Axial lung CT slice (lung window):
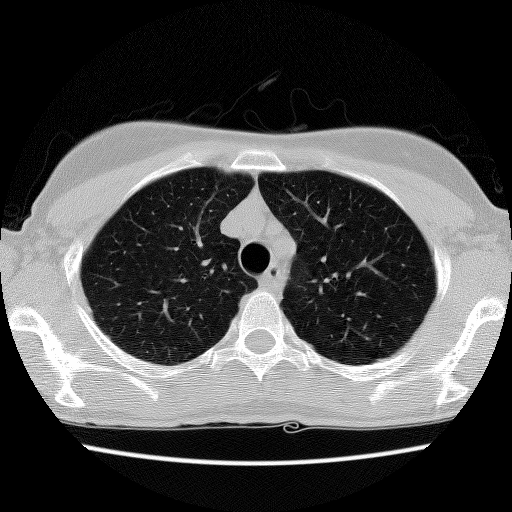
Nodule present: no